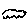
Label: cloud